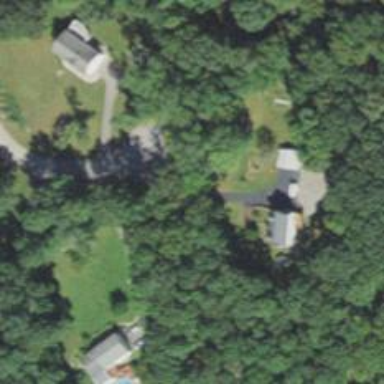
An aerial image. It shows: Residential driveway serving as service road.